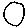
Label: circle